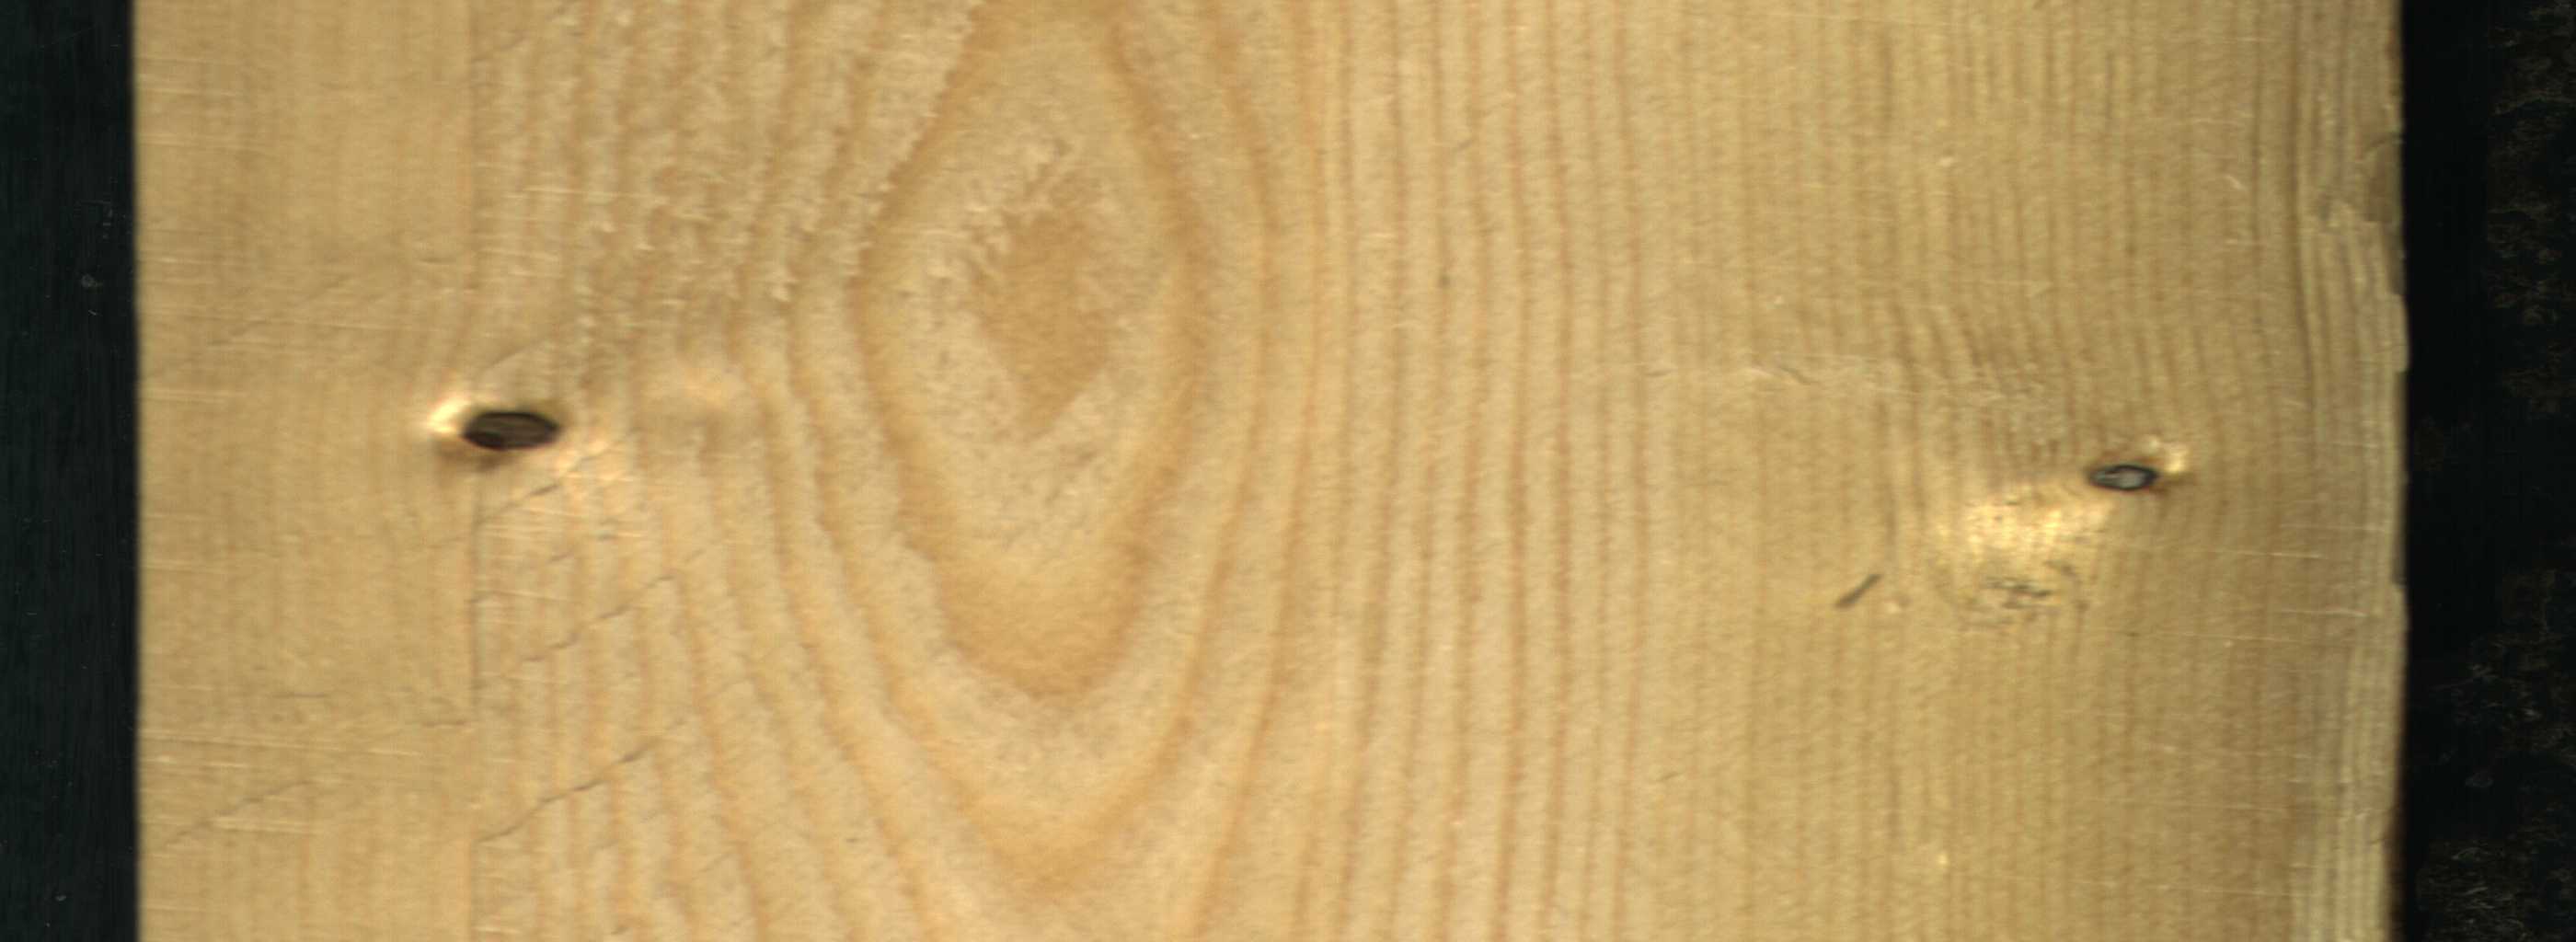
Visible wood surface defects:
Dead_Knot
Dead_Knot